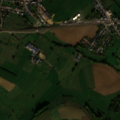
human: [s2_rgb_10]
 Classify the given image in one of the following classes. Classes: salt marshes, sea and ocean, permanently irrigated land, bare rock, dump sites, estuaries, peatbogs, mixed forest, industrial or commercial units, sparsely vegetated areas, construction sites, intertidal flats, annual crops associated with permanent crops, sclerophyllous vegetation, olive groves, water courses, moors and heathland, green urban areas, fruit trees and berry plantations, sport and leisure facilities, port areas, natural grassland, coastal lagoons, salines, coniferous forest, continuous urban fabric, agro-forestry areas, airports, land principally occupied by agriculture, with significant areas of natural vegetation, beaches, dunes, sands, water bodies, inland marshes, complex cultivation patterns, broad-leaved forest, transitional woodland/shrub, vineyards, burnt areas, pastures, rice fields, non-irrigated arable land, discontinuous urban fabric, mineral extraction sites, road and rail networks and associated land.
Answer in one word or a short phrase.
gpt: discontinuous urban fabric, non-irrigated arable land, pastures, complex cultivation patterns